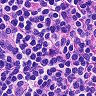
Metastatic tissue present: no